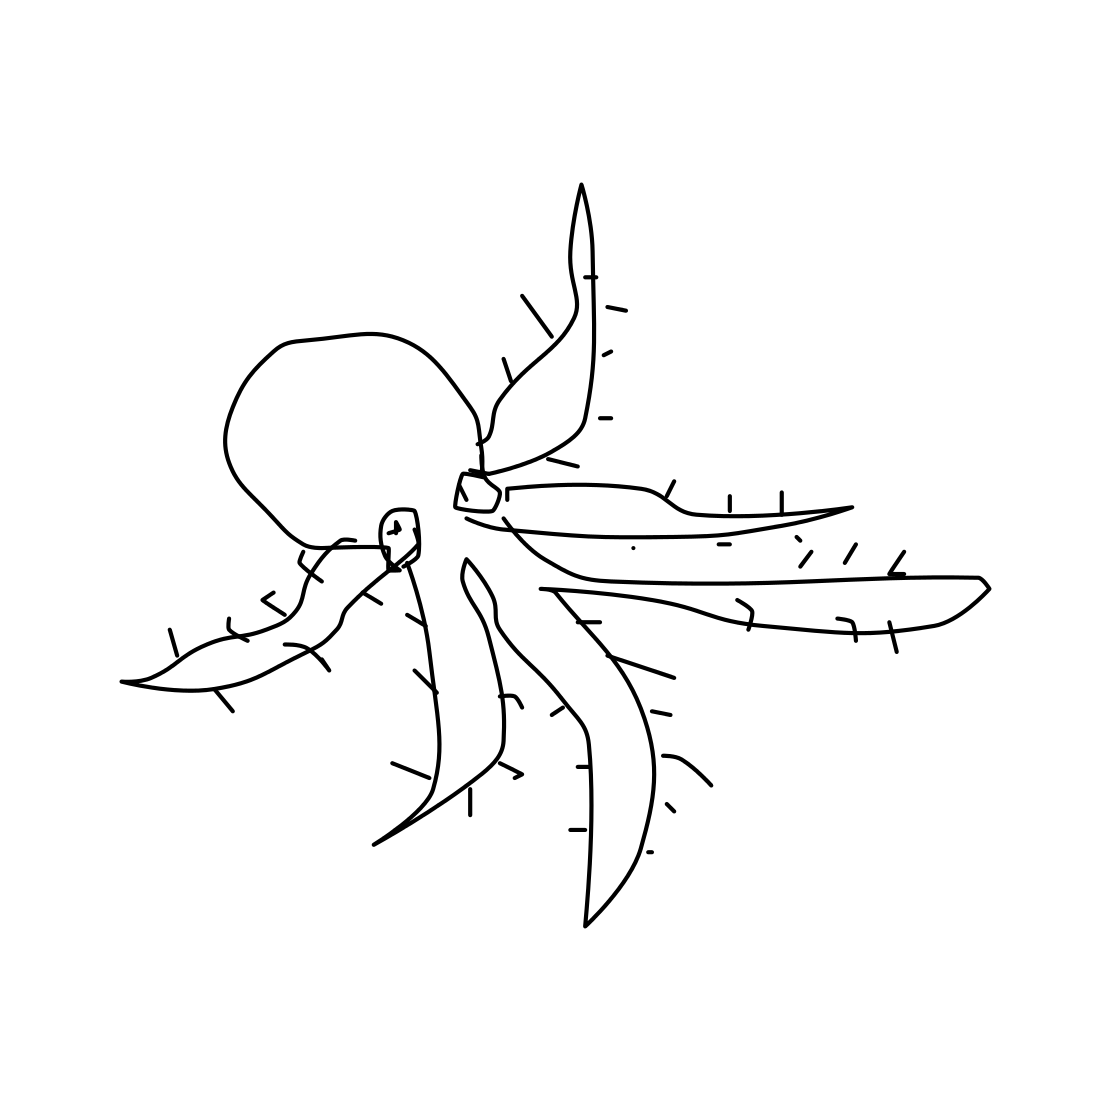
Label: octopus